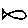
Label: fish